Aerial crown-view tile of a tropical tree (Barro Colorado Island, Panama), acquired 20240611:
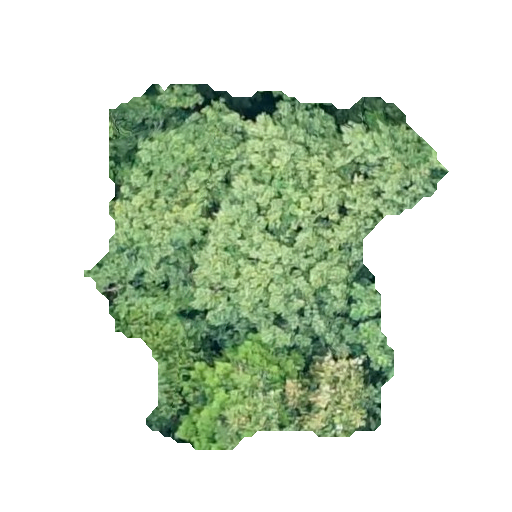
Species: Apeiba tibourbou
GBIF accepted scientific name: Apeiba tibourbou
Crown area: 143.724 m²